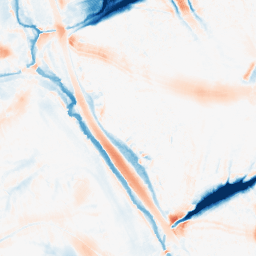
Category: morphological
Decomposition family: morphological
Decomposition parameters: operation: average
size: 20
Upsampling method: quadratic
Upsampling parameters: scale: 2
Upsampling scale: 2